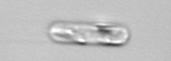
Label: Dactyliosolen_fragilissimus